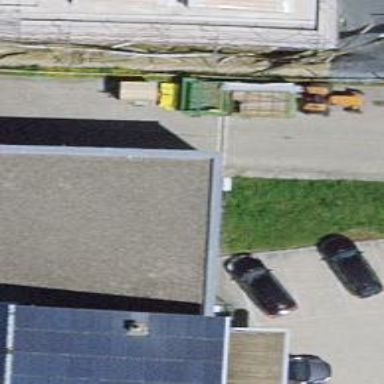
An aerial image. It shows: Car repair shop.